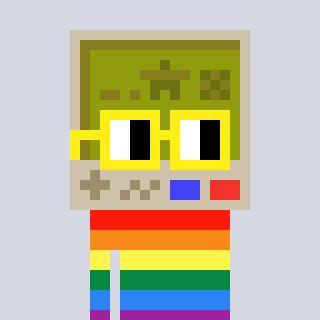
a pixel art character with square yellow glasses, a gameboy-shaped head and a orange-colored body on a cool background